Question: I have a script which adds a filter field to the top of each column. However, there's a column called "Type" that I'm trying to get it to skip. For example in the image below there's a type field with pdf icons. I'm trying to prevent a textfield from being added to this column.
This is the script:
'''
$(this).children("th,td").each(function()
{
if($(this).hasClass("ms-vh-icon") ||
$(this).hasClass("ms-vh-group") )
{
// attachment + Group (SLN)
tdset += "<td></td>";
}
else
{
// filterable
tdset += "<td><input type='text' class='vossers-filterfield' filtercolindex='" + colIndex + "' placeholder='Filter...'/></td>";
}
colIndex++;
});
'''
<URL>:

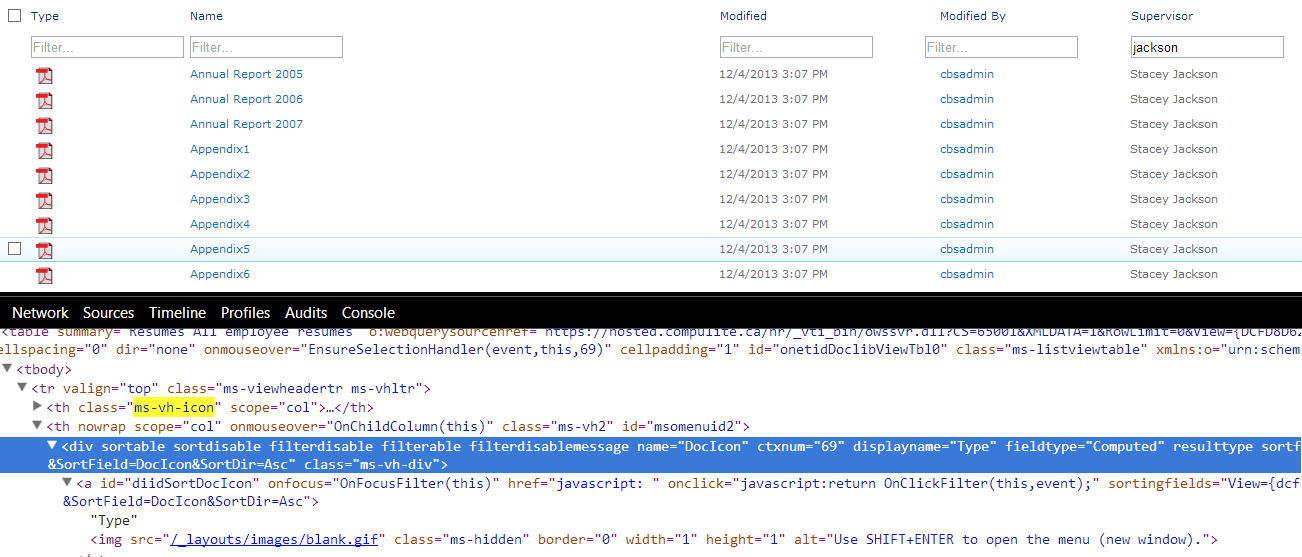
Answer: You can find the anchor with that text using this
'''
if ($(this).find('a').text()=='Type')
'''
but it could be that there are spaces in the text so you would need to trim or use replace or a regex to make sure you're catching it, for example
'''
var $a=$(this).find('a'); // add empty to prevent null
if ($a.length && $a.text().replace('Type', '')!=$a.text())...
'''
But having seen at the code it seems you can just search for '#diidSortDocIcon'
'''
tdset='';
$(this).children("th,td").each(function(colIndex){
if ($(this).find('#diidSortDocIcon').length || $(this).is('.ms-vh-icon, .ms-vh-group')){
tdset += "<td>&nbsp;</td>";
}else{
tdset += "<td><input type='text' class='vossers-filterfield' filtercolindex='" + colIndex + "' placeholder='Filter...'/></td>";
}
});
'''
You can also set colIndex in the each rather than use 'colIndex++' and you hadn't set 'tdset='';'
<URL>